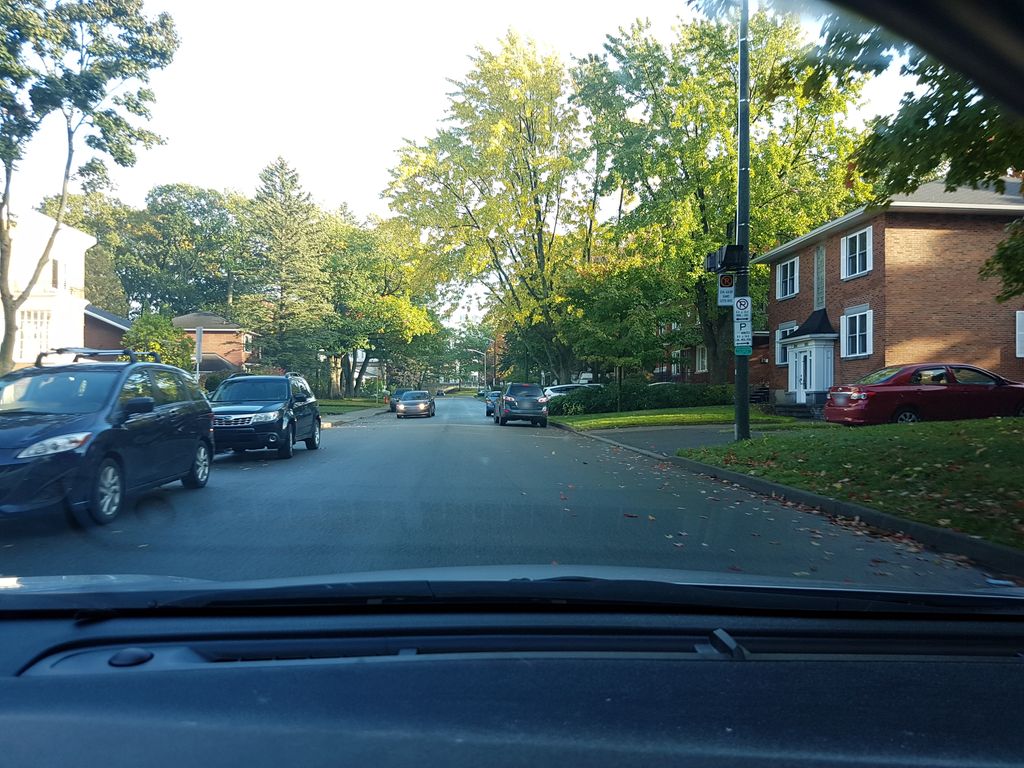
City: quebec_city